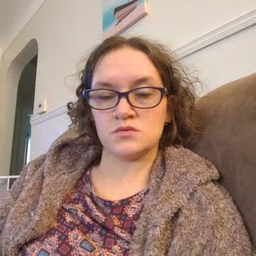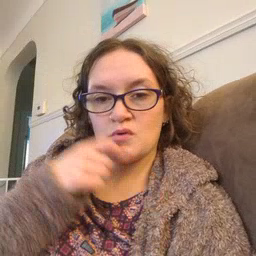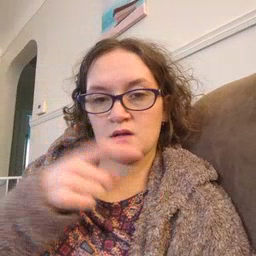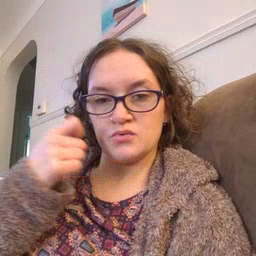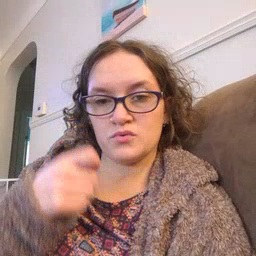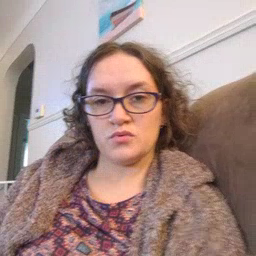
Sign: dryer